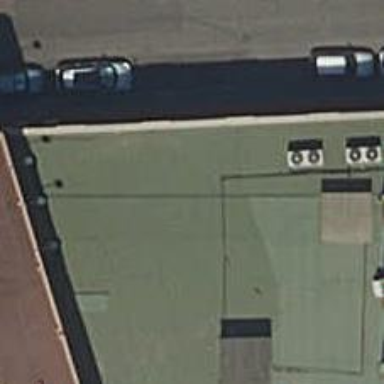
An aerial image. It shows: Car shop.